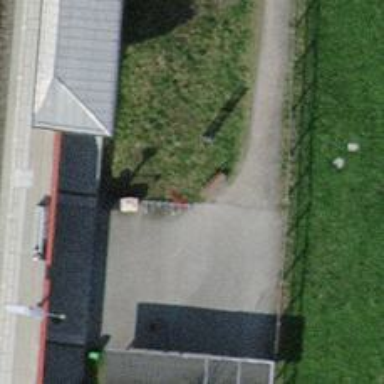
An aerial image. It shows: Brown bench.